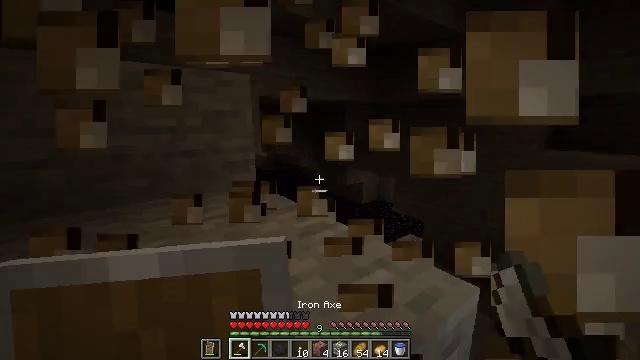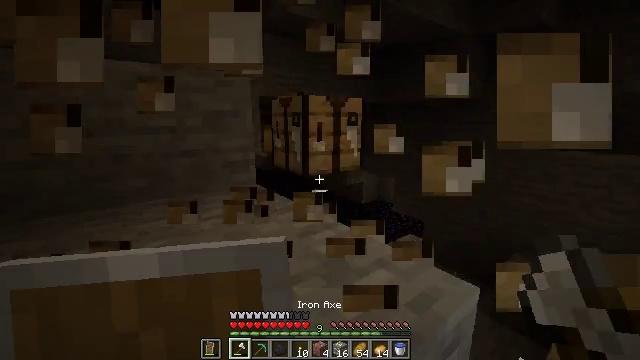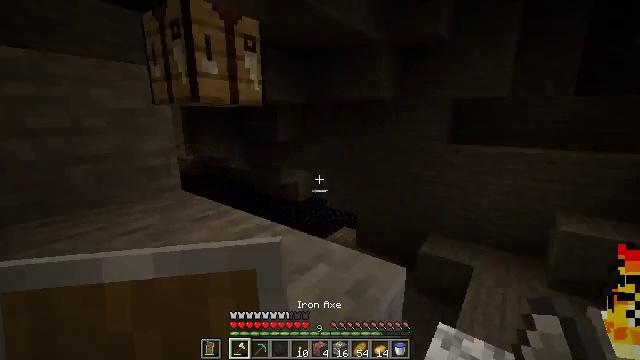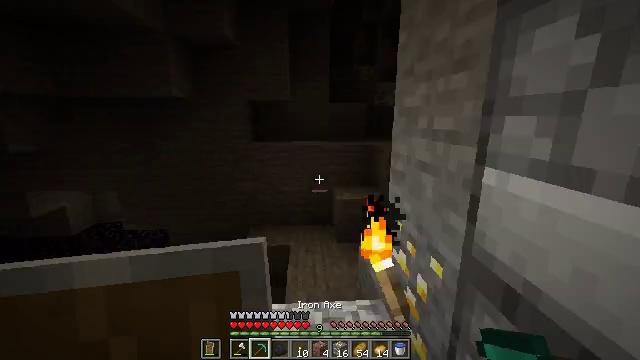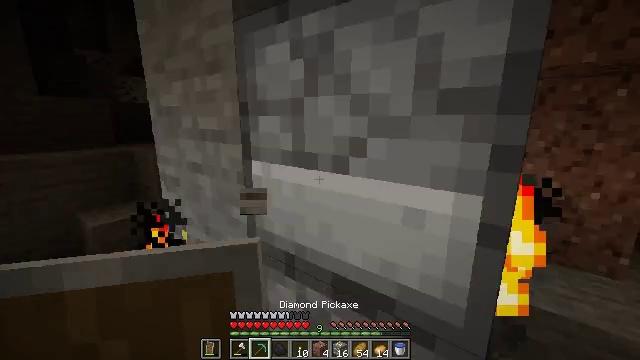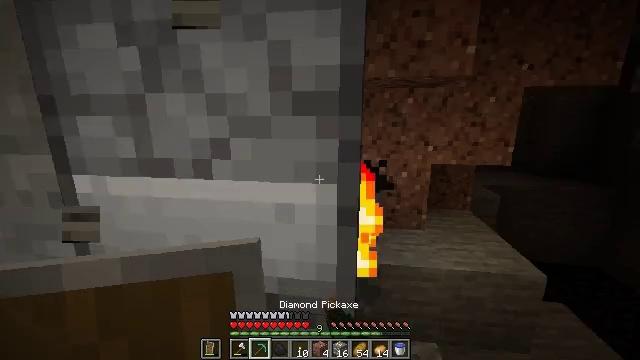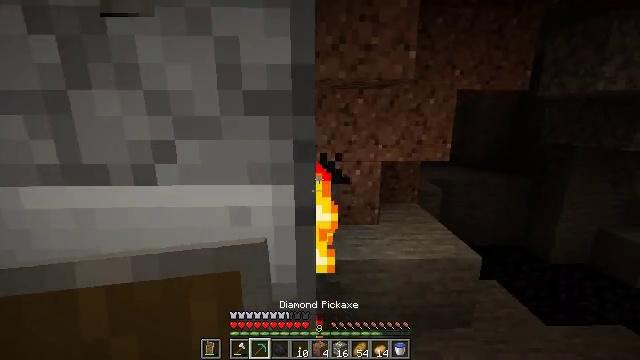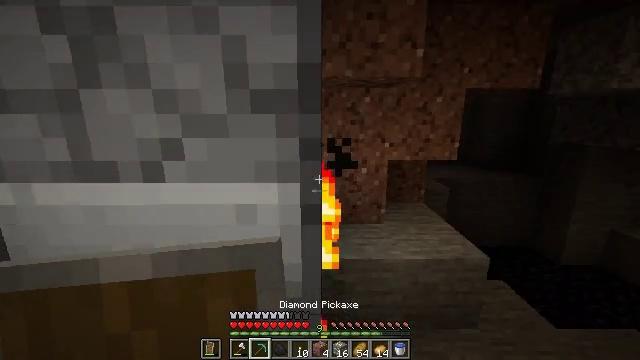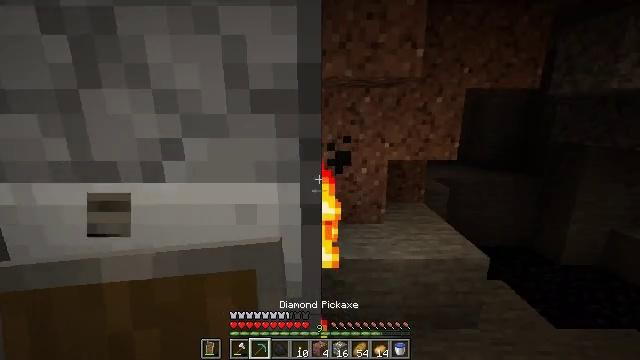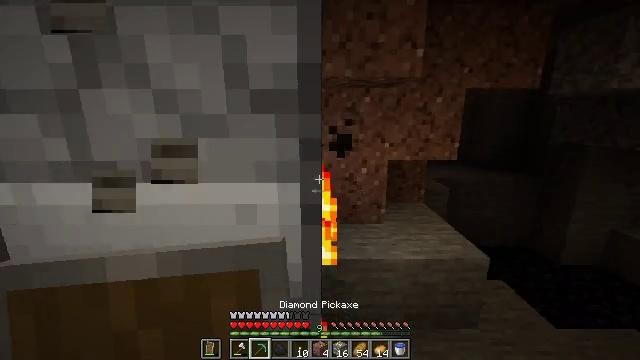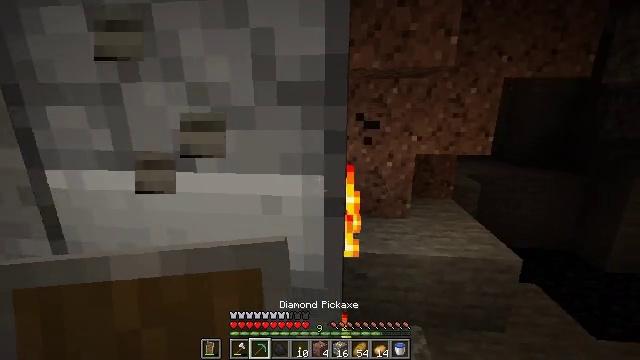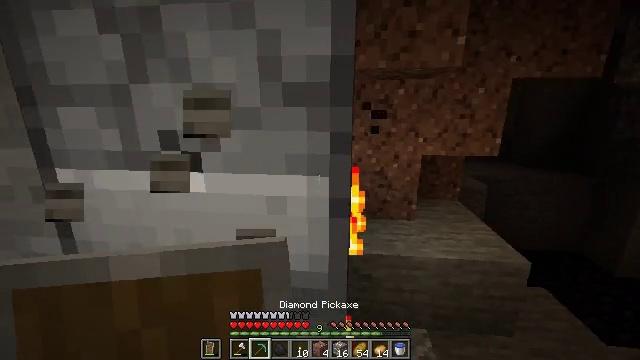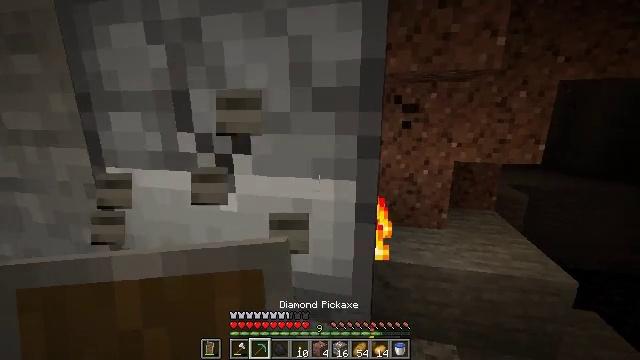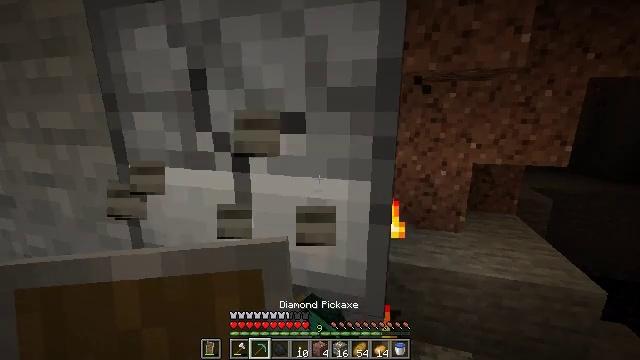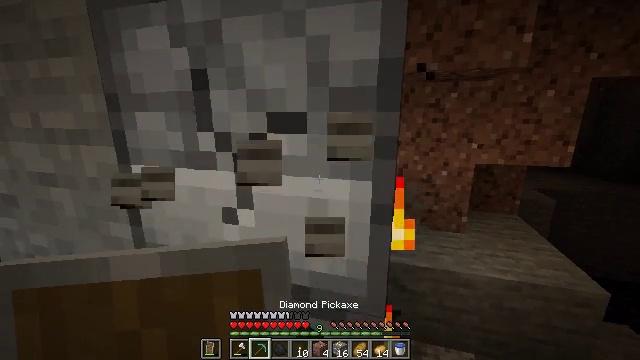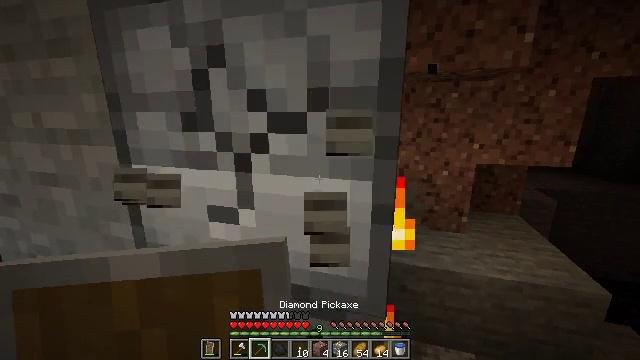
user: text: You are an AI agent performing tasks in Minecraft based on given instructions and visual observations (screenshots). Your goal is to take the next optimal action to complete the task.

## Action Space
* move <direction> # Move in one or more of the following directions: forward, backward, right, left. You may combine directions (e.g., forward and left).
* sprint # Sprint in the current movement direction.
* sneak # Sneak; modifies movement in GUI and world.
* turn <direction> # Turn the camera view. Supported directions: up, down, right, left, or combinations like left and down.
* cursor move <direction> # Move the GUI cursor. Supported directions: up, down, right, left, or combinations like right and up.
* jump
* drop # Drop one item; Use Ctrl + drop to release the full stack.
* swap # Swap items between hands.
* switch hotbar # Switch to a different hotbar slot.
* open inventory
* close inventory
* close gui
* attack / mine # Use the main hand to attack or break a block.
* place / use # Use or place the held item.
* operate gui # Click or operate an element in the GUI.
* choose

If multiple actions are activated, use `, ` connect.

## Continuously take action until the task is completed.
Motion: motion action
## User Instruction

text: Smash the furnace to retrieve it.
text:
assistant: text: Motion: attack / mine
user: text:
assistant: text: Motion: turn right, attack / mine
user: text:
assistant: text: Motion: turn right, attack / mine, switch to hotbar 2
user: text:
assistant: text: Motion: turn right, attack / mine, switch to hotbar 2
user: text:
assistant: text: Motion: turn right, attack / mine, switch to hotbar 2
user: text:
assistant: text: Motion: turn right, attack / mine
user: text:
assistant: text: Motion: turn left, attack / mine
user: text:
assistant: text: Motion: attack / mine
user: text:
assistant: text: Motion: attack / mine
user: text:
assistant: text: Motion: turn left and down, attack / mine
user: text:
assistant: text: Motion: turn left, attack / mine
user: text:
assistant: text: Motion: turn left, attack / mine
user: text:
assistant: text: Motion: turn left, attack / mine
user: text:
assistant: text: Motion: attack / mine
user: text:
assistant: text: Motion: attack / mine
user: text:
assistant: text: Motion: attack / mine
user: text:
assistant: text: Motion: attack / mine
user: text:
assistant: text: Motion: attack / mine
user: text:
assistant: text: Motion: attack / mine
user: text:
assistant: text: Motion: attack / mine
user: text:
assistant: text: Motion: attack / mine
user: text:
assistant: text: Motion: attack / mine
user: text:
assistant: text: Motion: attack / mine
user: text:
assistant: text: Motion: attack / mine
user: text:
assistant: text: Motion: attack / mine
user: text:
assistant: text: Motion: attack / mine
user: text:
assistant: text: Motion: attack / mine
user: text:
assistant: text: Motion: turn up, attack / mine
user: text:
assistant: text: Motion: attack / mine
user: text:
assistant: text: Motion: attack / mine